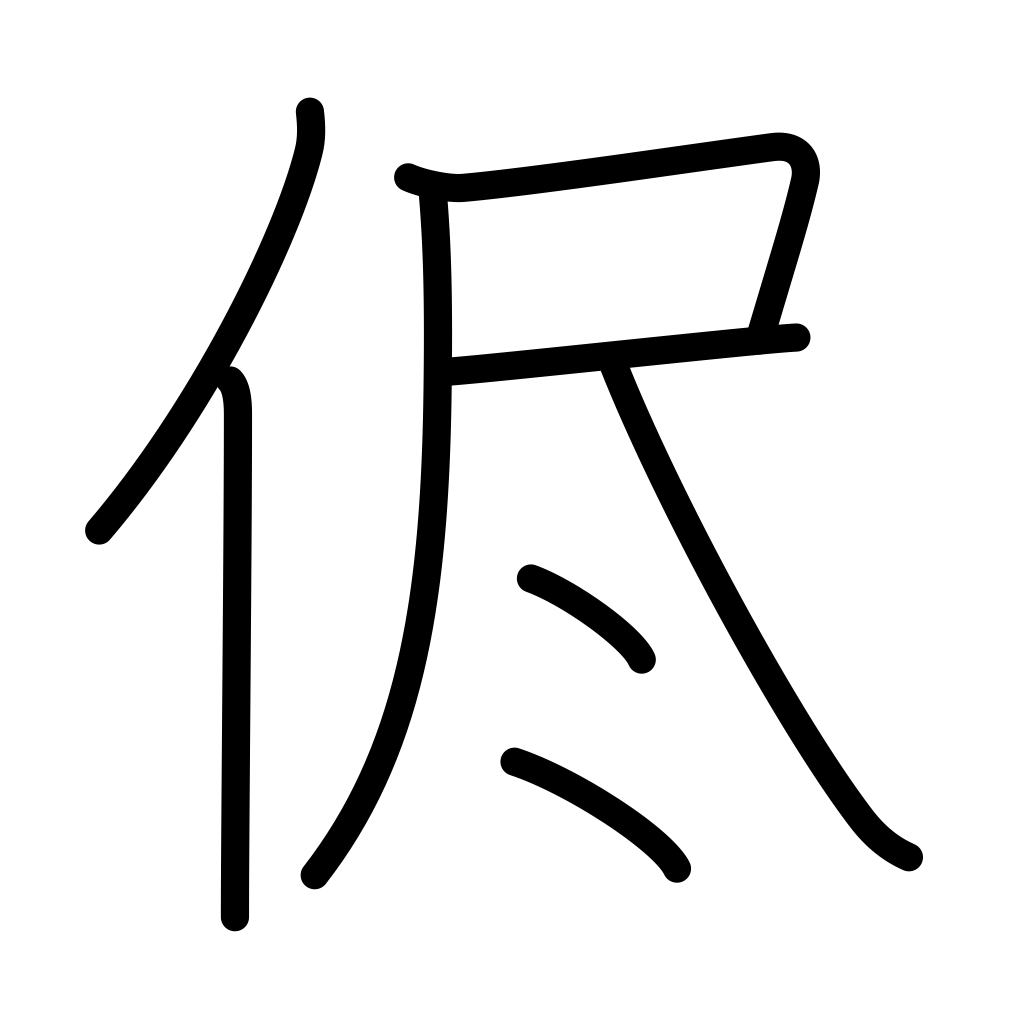
Meaning: as it is, because